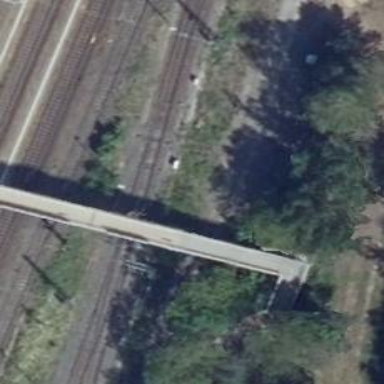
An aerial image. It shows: Siding railway line with electrified contact line for the trains.